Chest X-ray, PA view. Patient: 51 years old, sex M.
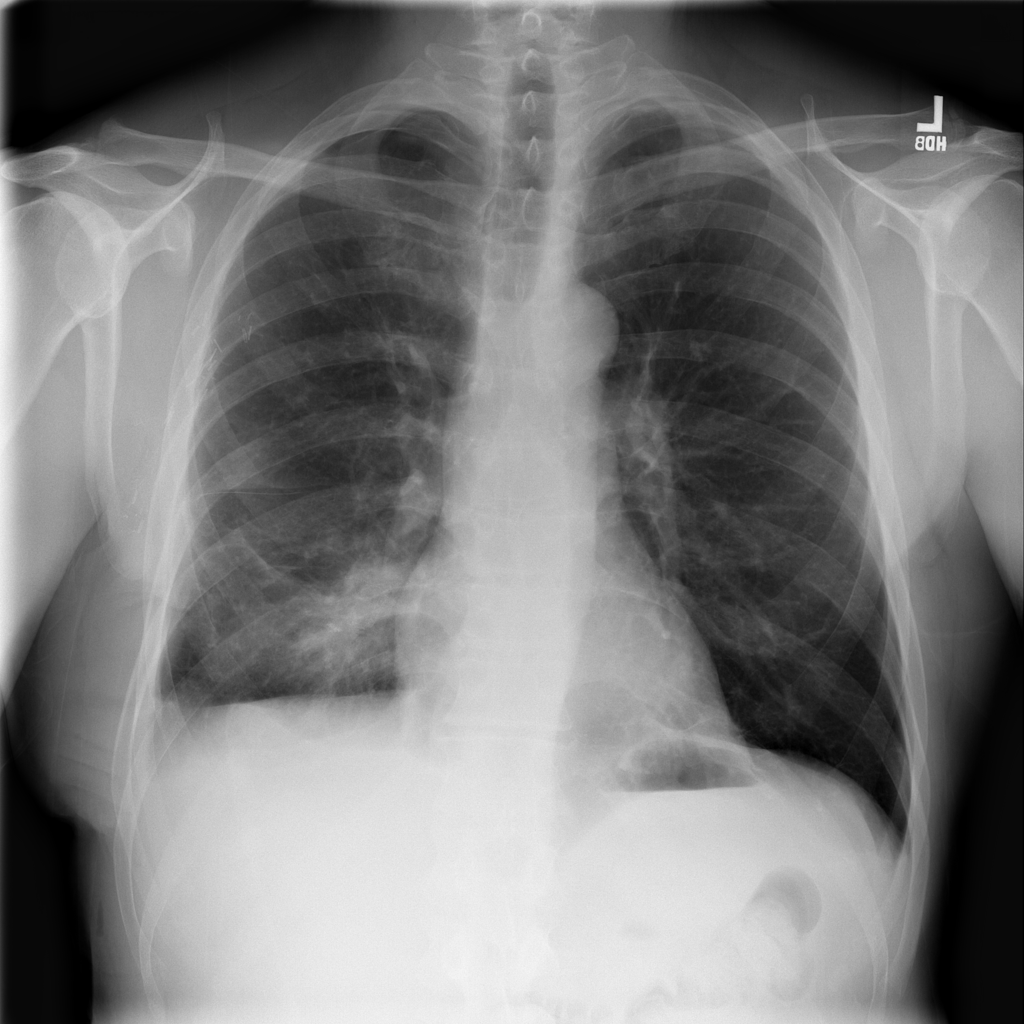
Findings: Effusion, Infiltration, Pneumothorax